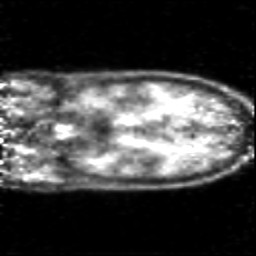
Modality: PET
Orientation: coronal
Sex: male
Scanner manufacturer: siemens